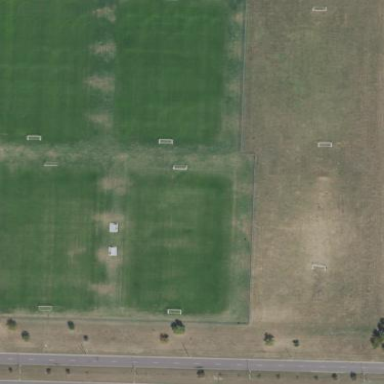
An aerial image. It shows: Soccer pitch designated for leisure and sports activities.